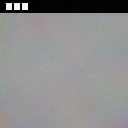
Screen state: on